Brain MRI, t1w sequence, axial 2D slice.
Patient: age 29, sex F, weight 78 kg, height 1.78 m
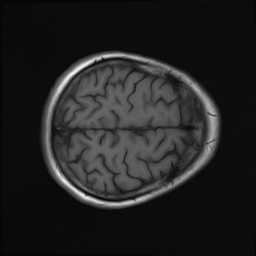